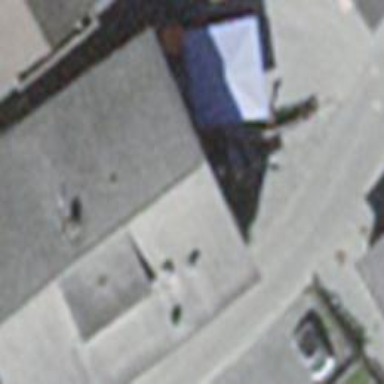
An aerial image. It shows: Restaurant located within hotel.